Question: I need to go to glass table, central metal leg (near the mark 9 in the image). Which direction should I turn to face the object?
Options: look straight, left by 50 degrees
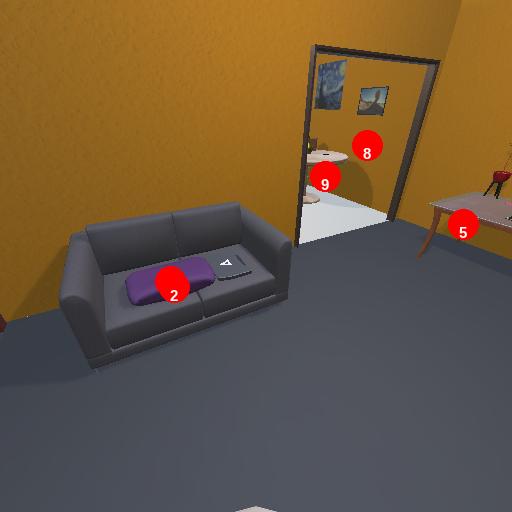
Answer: look straight